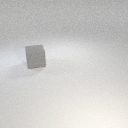
large gray rubber cube